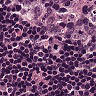
Metastatic tissue present: no